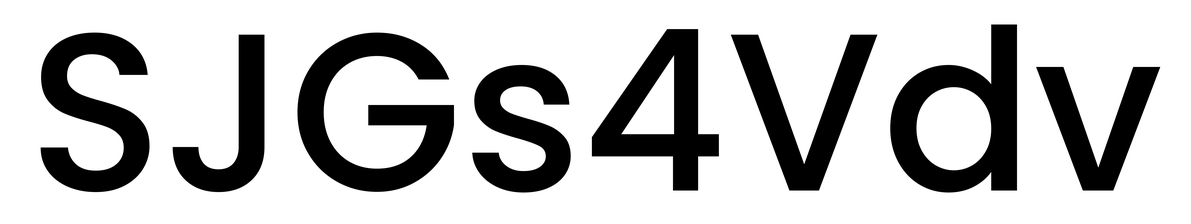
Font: Poppins-Medium